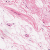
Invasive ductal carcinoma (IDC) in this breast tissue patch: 0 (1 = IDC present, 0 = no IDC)